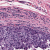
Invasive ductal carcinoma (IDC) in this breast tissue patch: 0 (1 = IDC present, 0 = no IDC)